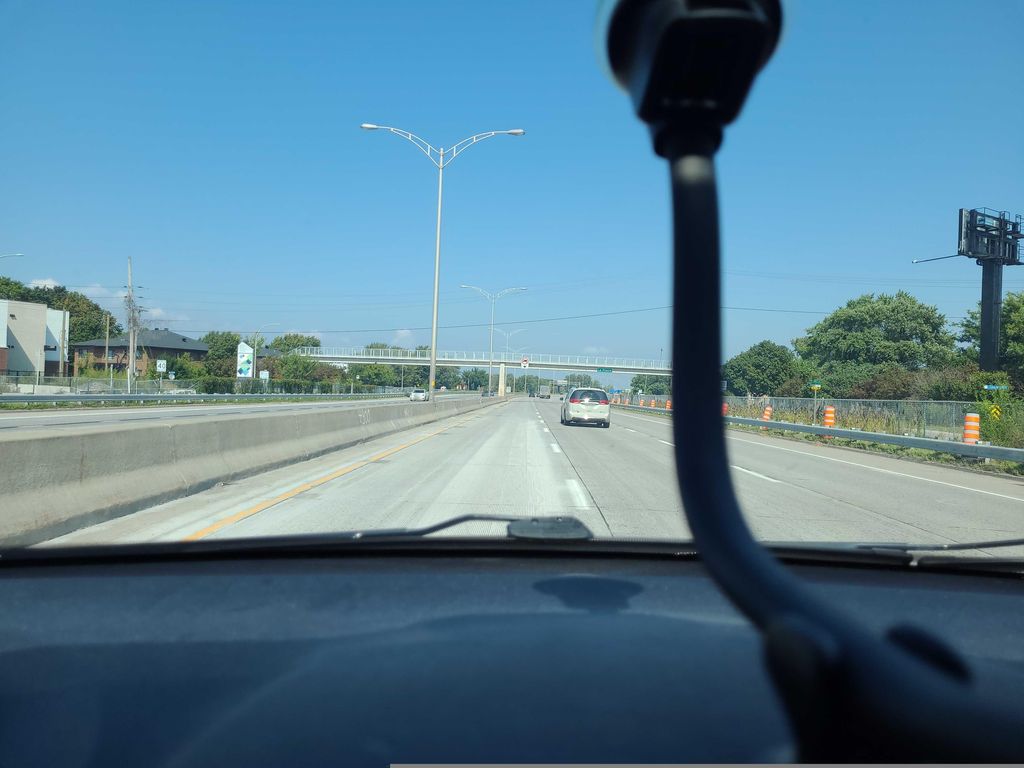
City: montreal